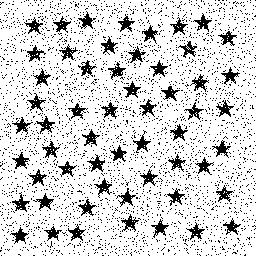
Squares: 0
Triangles: 0
Stars: 56
Total shapes: 56